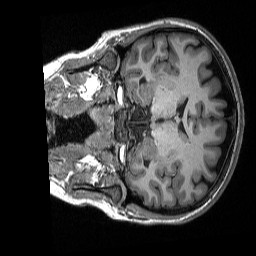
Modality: T1w
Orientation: coronal
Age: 24
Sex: female
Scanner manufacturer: siemens
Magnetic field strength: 3 T
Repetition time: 2.3 s
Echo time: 0.00298 s